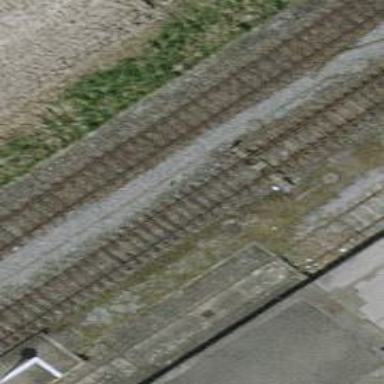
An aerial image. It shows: Railway switch.